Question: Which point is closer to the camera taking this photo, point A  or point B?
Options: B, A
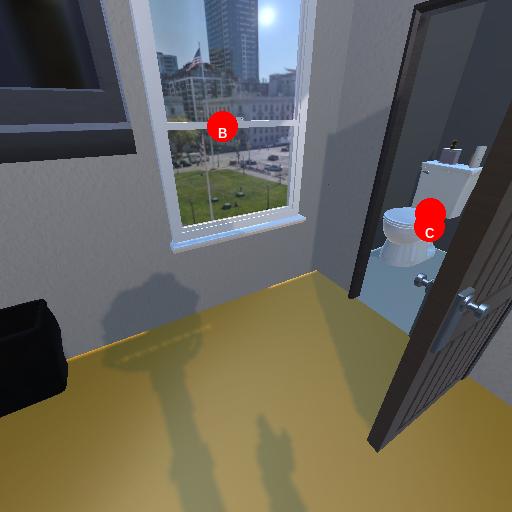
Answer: B